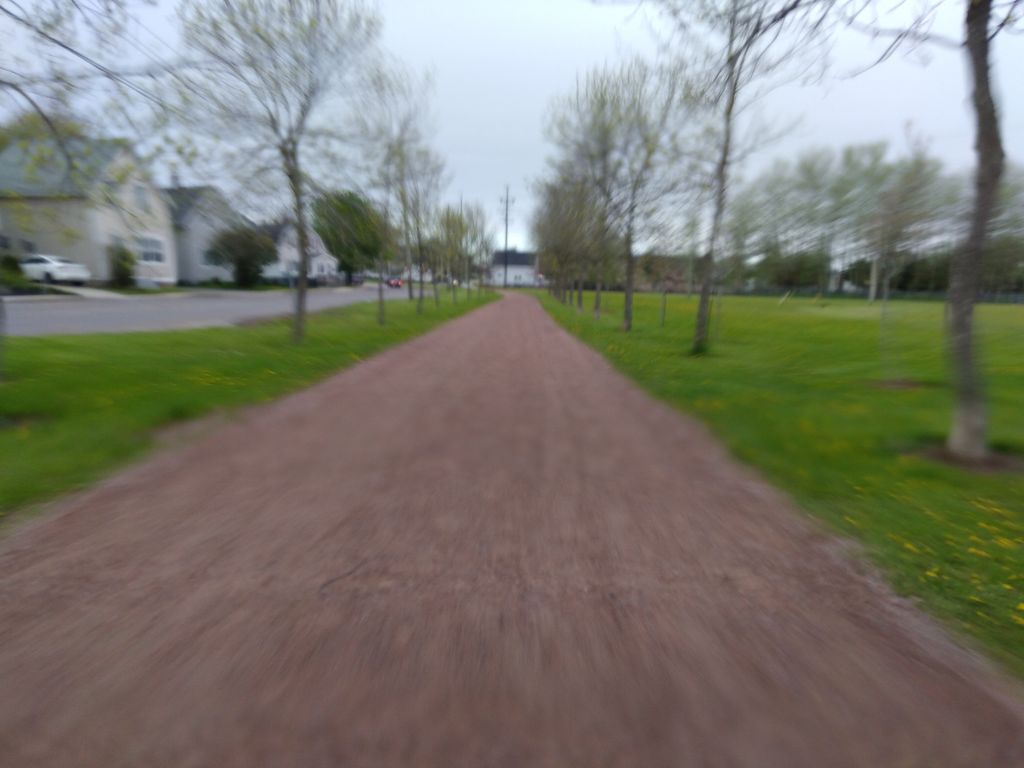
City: charlottetown